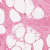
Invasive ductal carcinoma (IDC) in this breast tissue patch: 0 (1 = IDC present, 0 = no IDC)